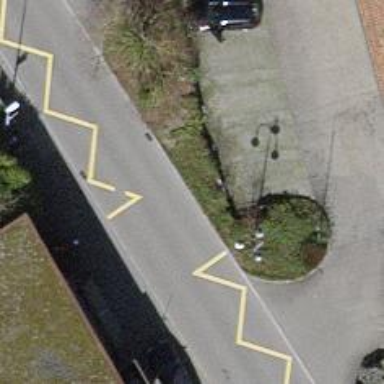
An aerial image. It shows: Bus stop with designated public transport stop position.